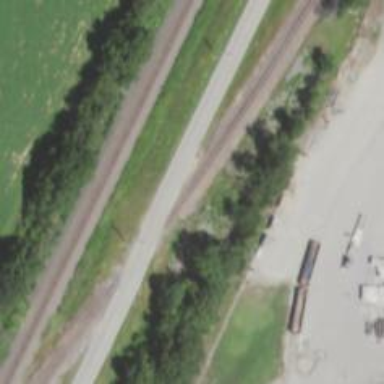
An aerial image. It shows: Railway siding for service.